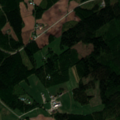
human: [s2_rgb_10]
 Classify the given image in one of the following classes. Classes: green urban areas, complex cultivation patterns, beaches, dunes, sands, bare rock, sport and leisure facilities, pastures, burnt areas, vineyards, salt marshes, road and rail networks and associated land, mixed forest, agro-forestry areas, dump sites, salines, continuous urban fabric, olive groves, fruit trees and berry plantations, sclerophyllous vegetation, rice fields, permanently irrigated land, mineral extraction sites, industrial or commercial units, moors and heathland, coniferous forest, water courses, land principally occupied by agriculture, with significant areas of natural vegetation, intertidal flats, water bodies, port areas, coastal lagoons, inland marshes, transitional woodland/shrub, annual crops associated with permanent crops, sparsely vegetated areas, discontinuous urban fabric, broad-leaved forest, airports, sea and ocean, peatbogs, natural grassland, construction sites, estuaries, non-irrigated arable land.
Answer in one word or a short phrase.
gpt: land principally occupied by agriculture, with significant areas of natural vegetation, broad-leaved forest, mixed forest